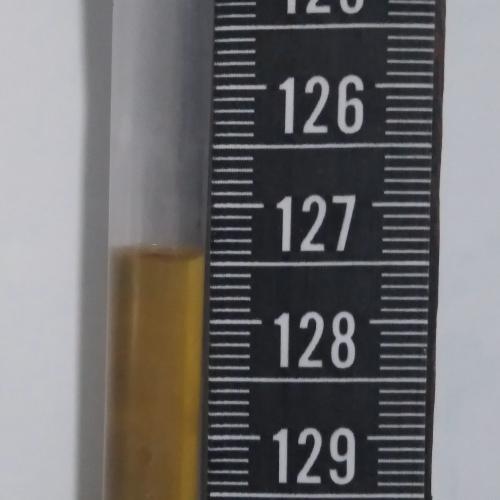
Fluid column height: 127.4 cm